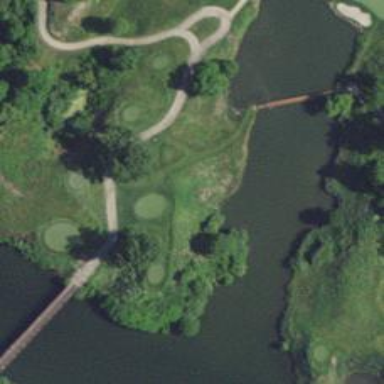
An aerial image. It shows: Path used for both walking and golf.